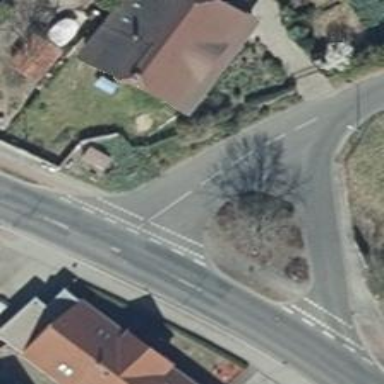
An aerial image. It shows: Residential road with asphalt surface.